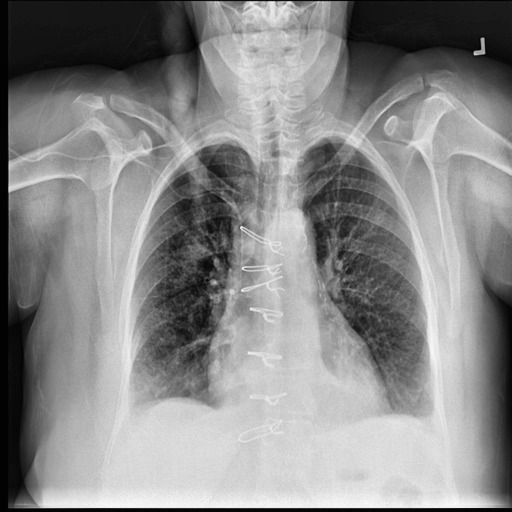
Finding: NORMAL